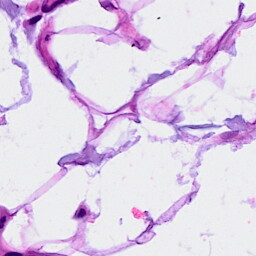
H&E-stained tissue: Breast